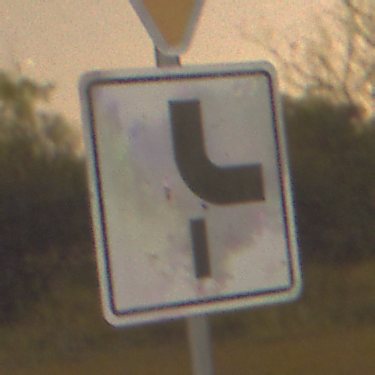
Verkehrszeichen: VerlaufVorfahrtsstrasse10
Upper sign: VorfahrtGewaehren
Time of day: Night
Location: Outdoor (Nature)
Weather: Clear
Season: NotSpecified
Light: Natural